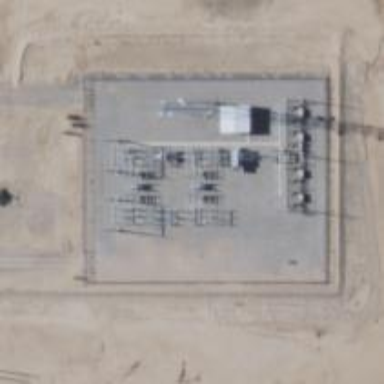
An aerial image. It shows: Switch used for power control.